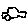
Label: car